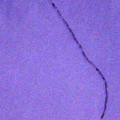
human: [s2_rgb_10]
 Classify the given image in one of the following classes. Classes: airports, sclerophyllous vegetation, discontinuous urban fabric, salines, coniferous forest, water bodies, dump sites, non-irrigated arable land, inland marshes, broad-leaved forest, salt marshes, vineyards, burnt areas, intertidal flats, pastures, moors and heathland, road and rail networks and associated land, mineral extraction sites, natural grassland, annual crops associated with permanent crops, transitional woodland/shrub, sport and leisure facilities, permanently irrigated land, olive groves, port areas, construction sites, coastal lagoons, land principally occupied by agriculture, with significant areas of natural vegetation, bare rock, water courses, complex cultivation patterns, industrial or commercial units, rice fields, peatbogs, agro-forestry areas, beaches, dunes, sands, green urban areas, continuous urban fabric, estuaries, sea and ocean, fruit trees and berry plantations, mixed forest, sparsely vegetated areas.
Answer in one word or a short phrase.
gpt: water bodies